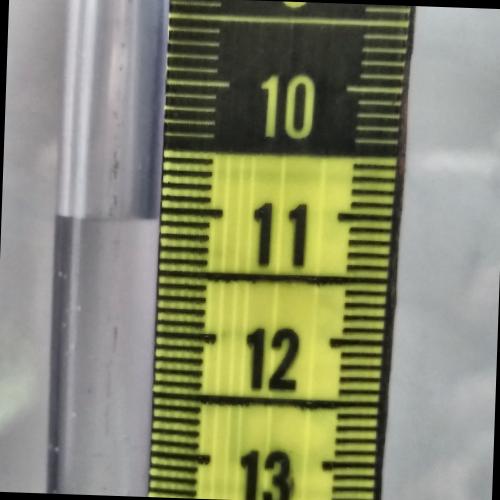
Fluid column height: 11.1 cm